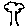
Label: tree